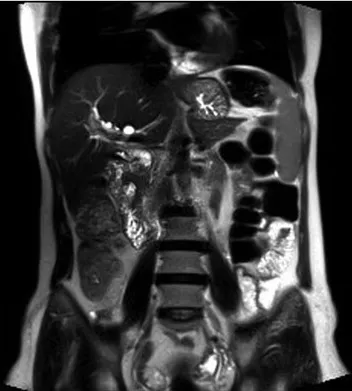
T2-weighted MRI shows the hypointense tumoral lesion in the periampullary region which has a crescent-like shape.
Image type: radiology (mri)